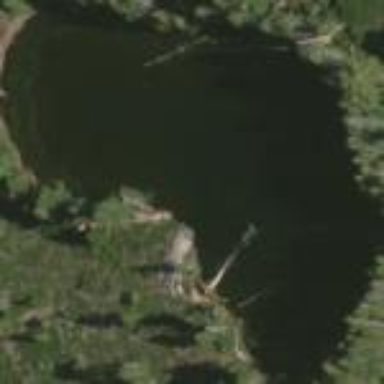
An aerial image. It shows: Beautiful lake surrounded by nature.